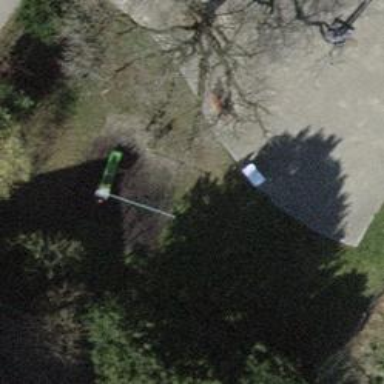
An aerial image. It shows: Outdoor public bookcase.